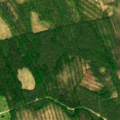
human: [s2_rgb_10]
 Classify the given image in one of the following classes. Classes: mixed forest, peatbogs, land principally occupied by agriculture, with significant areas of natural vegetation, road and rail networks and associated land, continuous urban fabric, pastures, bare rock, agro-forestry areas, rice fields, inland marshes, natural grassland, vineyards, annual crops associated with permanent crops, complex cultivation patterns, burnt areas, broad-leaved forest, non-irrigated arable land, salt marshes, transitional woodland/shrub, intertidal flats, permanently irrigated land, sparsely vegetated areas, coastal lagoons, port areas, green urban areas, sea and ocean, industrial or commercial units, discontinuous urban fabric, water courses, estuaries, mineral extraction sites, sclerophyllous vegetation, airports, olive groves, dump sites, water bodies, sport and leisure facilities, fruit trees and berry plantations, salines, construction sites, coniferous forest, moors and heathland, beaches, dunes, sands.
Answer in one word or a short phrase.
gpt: coniferous forest, mixed forest, transitional woodland/shrub